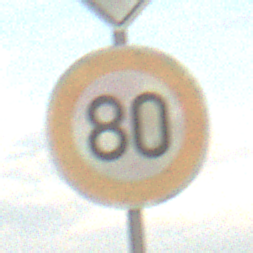
Verkehrszeichen: Geschwindigkeit80
Zusatzzeichen oben: EndeVorfahrtsstrasse
Umgebung: Outdoor, RoadRail
Tageszeit: SunriseSunset
Wetter: PartlyCloudy
Licht: Natural
Jahreszeit: NotSpecified
Kontrast: LowContrast